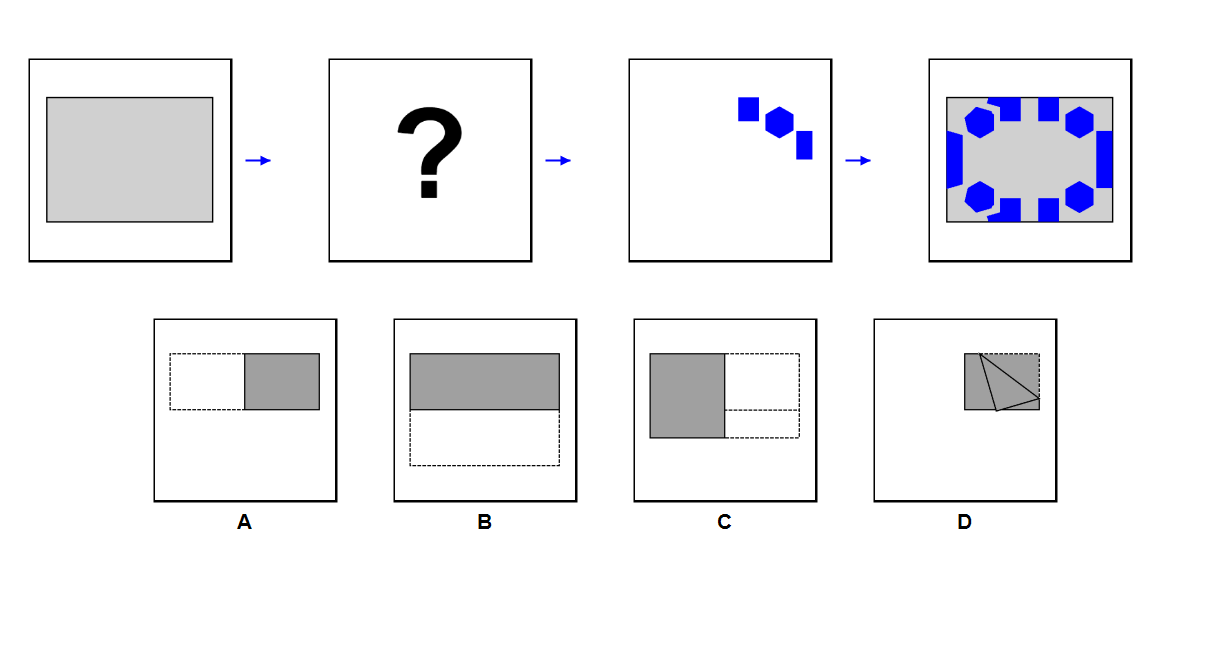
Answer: C